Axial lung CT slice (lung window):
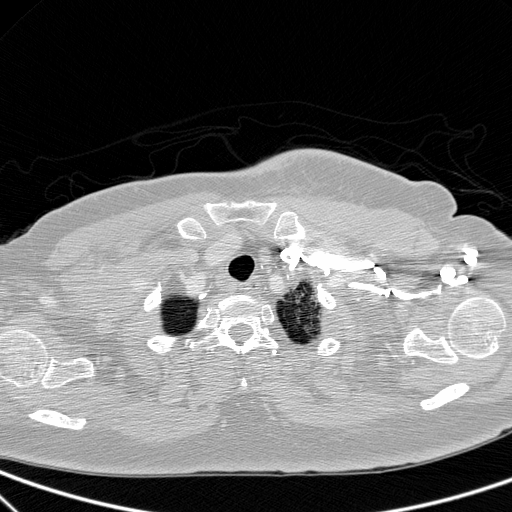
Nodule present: no